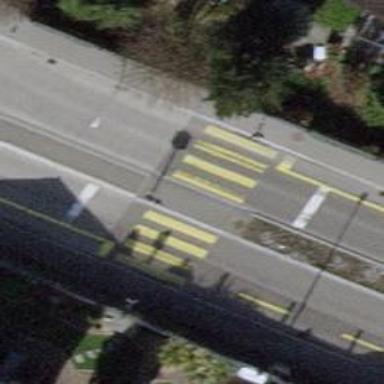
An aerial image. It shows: Crossing with traffic signals.